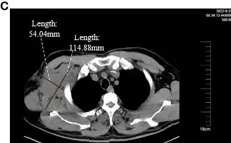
(A-E) respectively demonstrate the changes in the volume of the target lesion from late May 2022 before the second surgery to after using different treatment regimens.
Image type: radiology (ct)